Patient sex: M
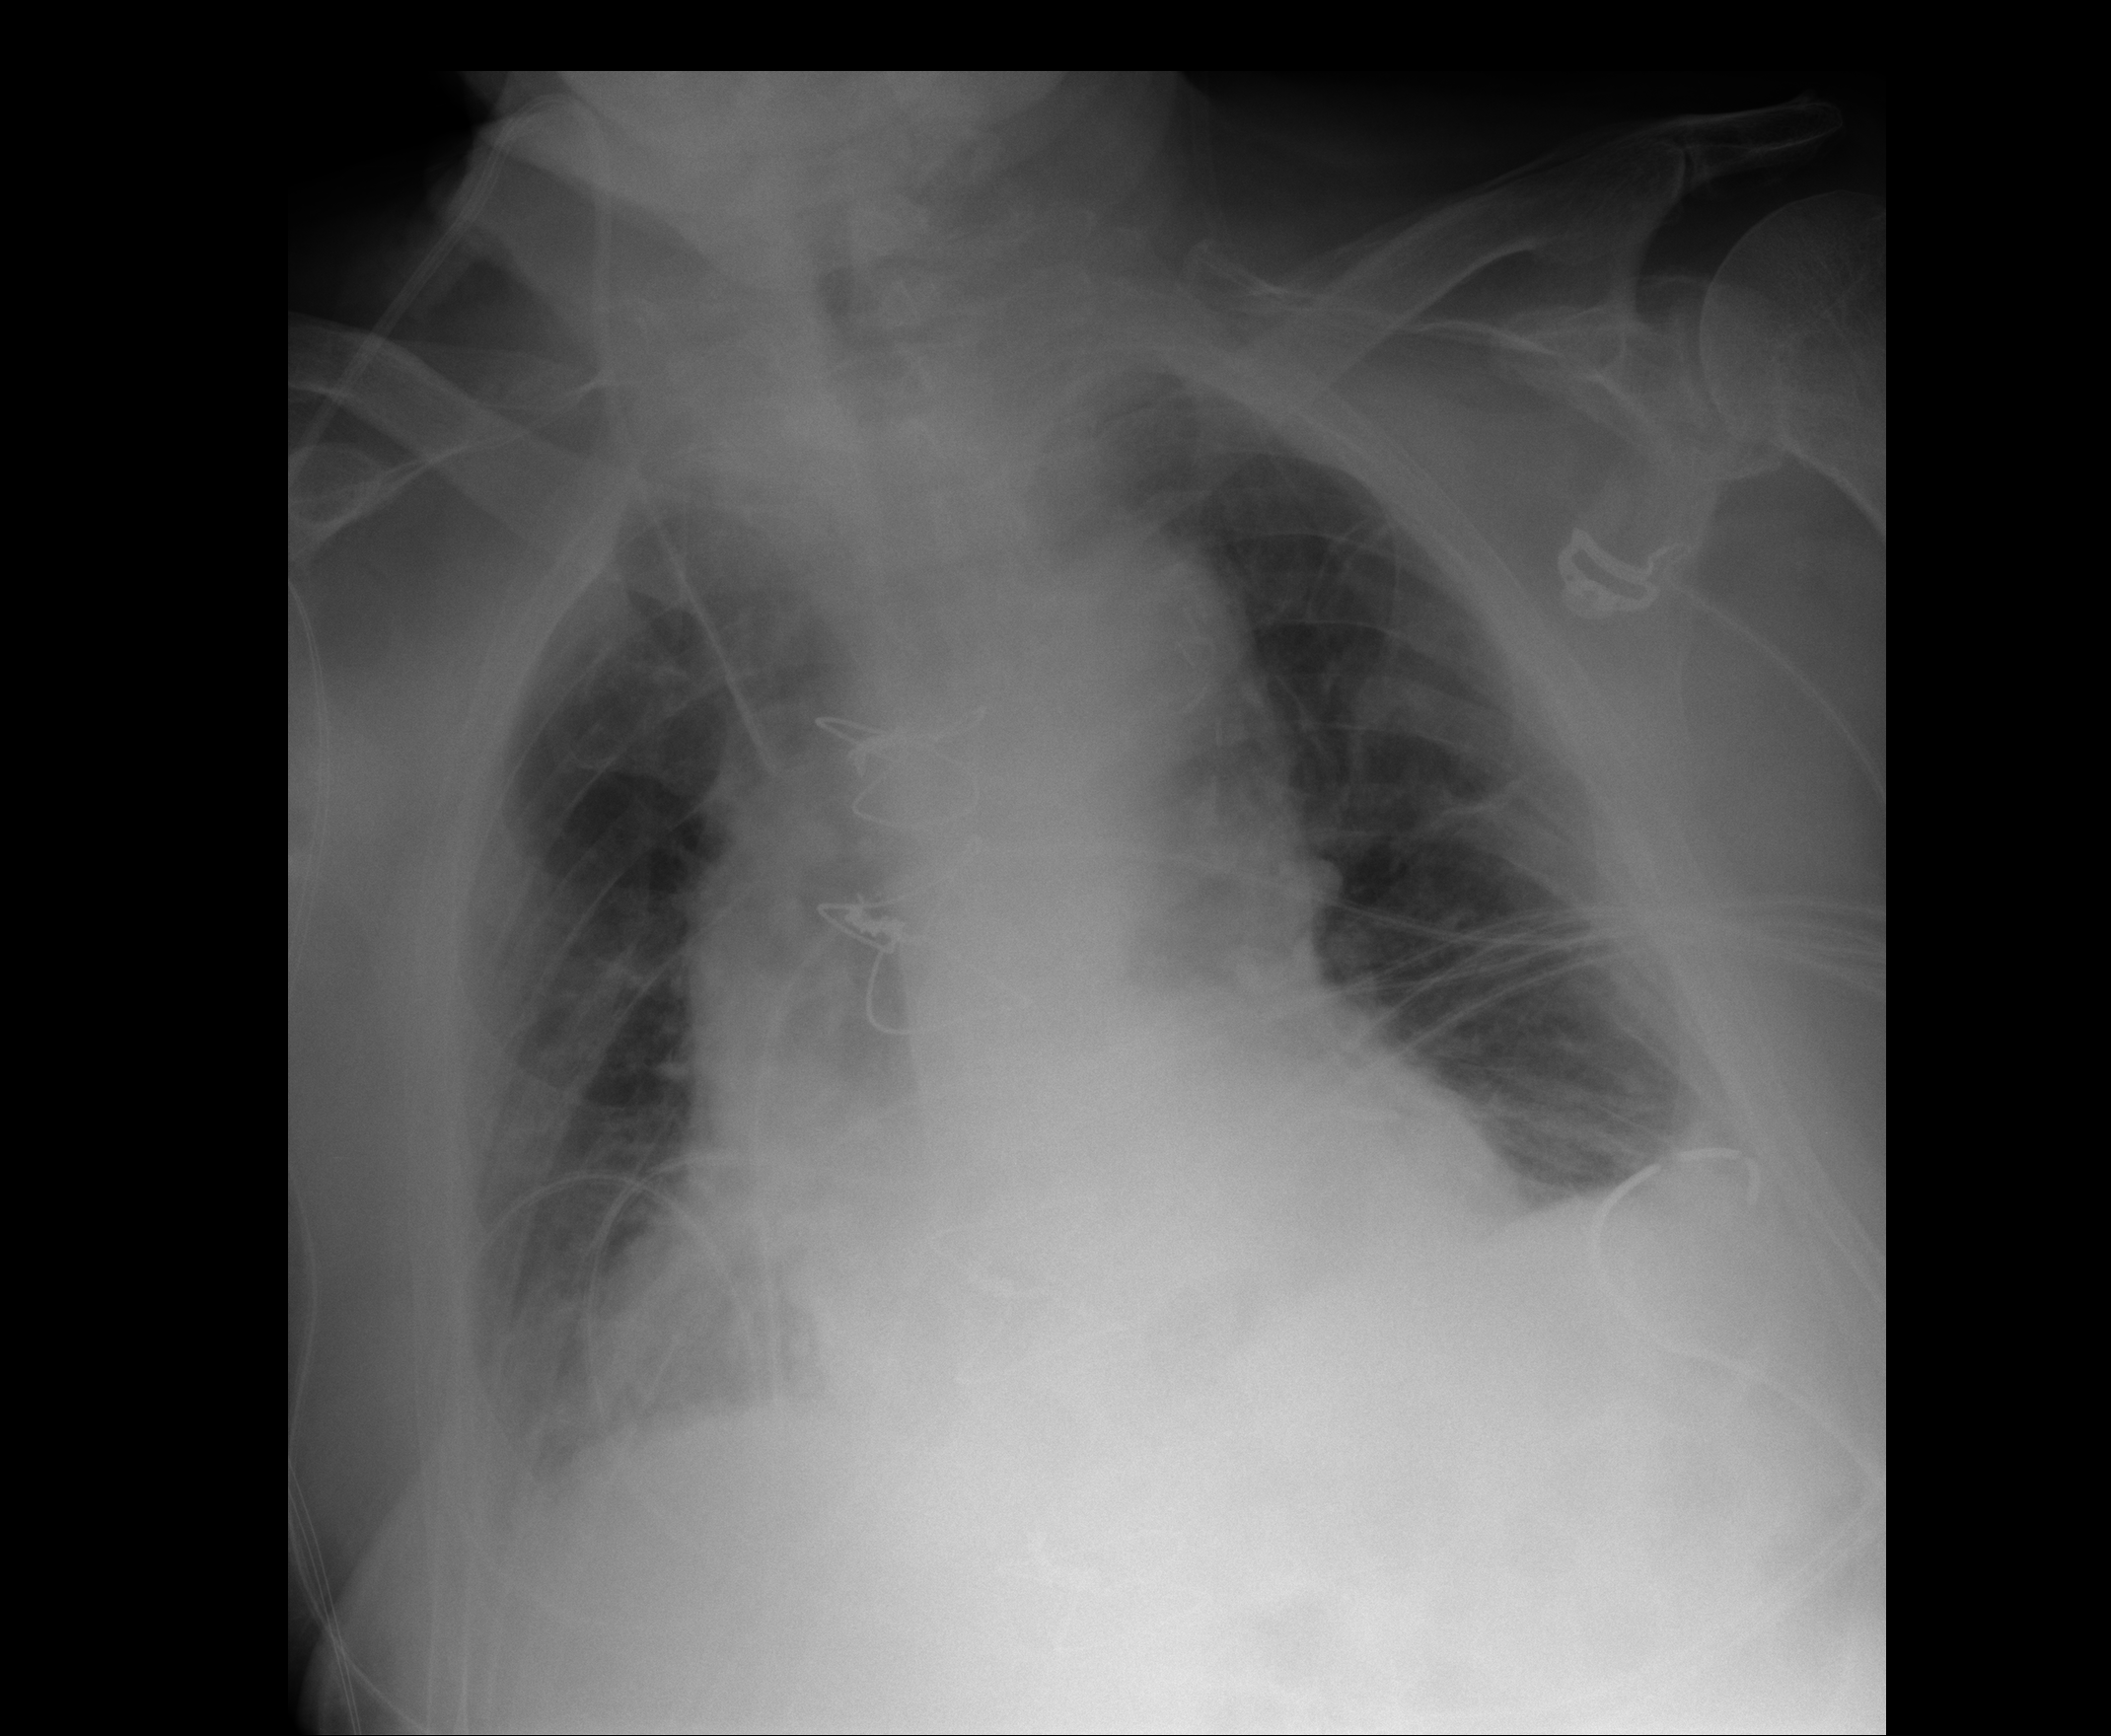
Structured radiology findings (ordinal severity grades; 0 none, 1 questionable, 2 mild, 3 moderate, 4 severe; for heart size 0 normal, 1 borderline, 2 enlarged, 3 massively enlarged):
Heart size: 1
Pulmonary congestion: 1
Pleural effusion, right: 2
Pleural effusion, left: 2
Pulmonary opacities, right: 2
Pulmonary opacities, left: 2
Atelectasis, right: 3
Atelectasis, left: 3